Question: I am trying to use RJH style in beamer latex poster. However, it meets three errors when compiling. (see below, and screenshot attached)
Anyone knows how to solve this problem? Thanks in advance.
P.S. the .tex and .sty files were found here:
<URL>
=============================================================================
beamerthemeRJH.sty:31:Package keyval Error: fg undefined ...font{footline}{fg=white,size=
ormalsize}
beamerthemeRJH.sty:43:Package keyval Error: bg undefined ...rge,series=f, bg=16colorscheme1,fg=white}
beamerthemeRJH.sty:43:Package keyval Error: fg undefined ...rge,series=f, bg=16colorscheme1,fg=white}

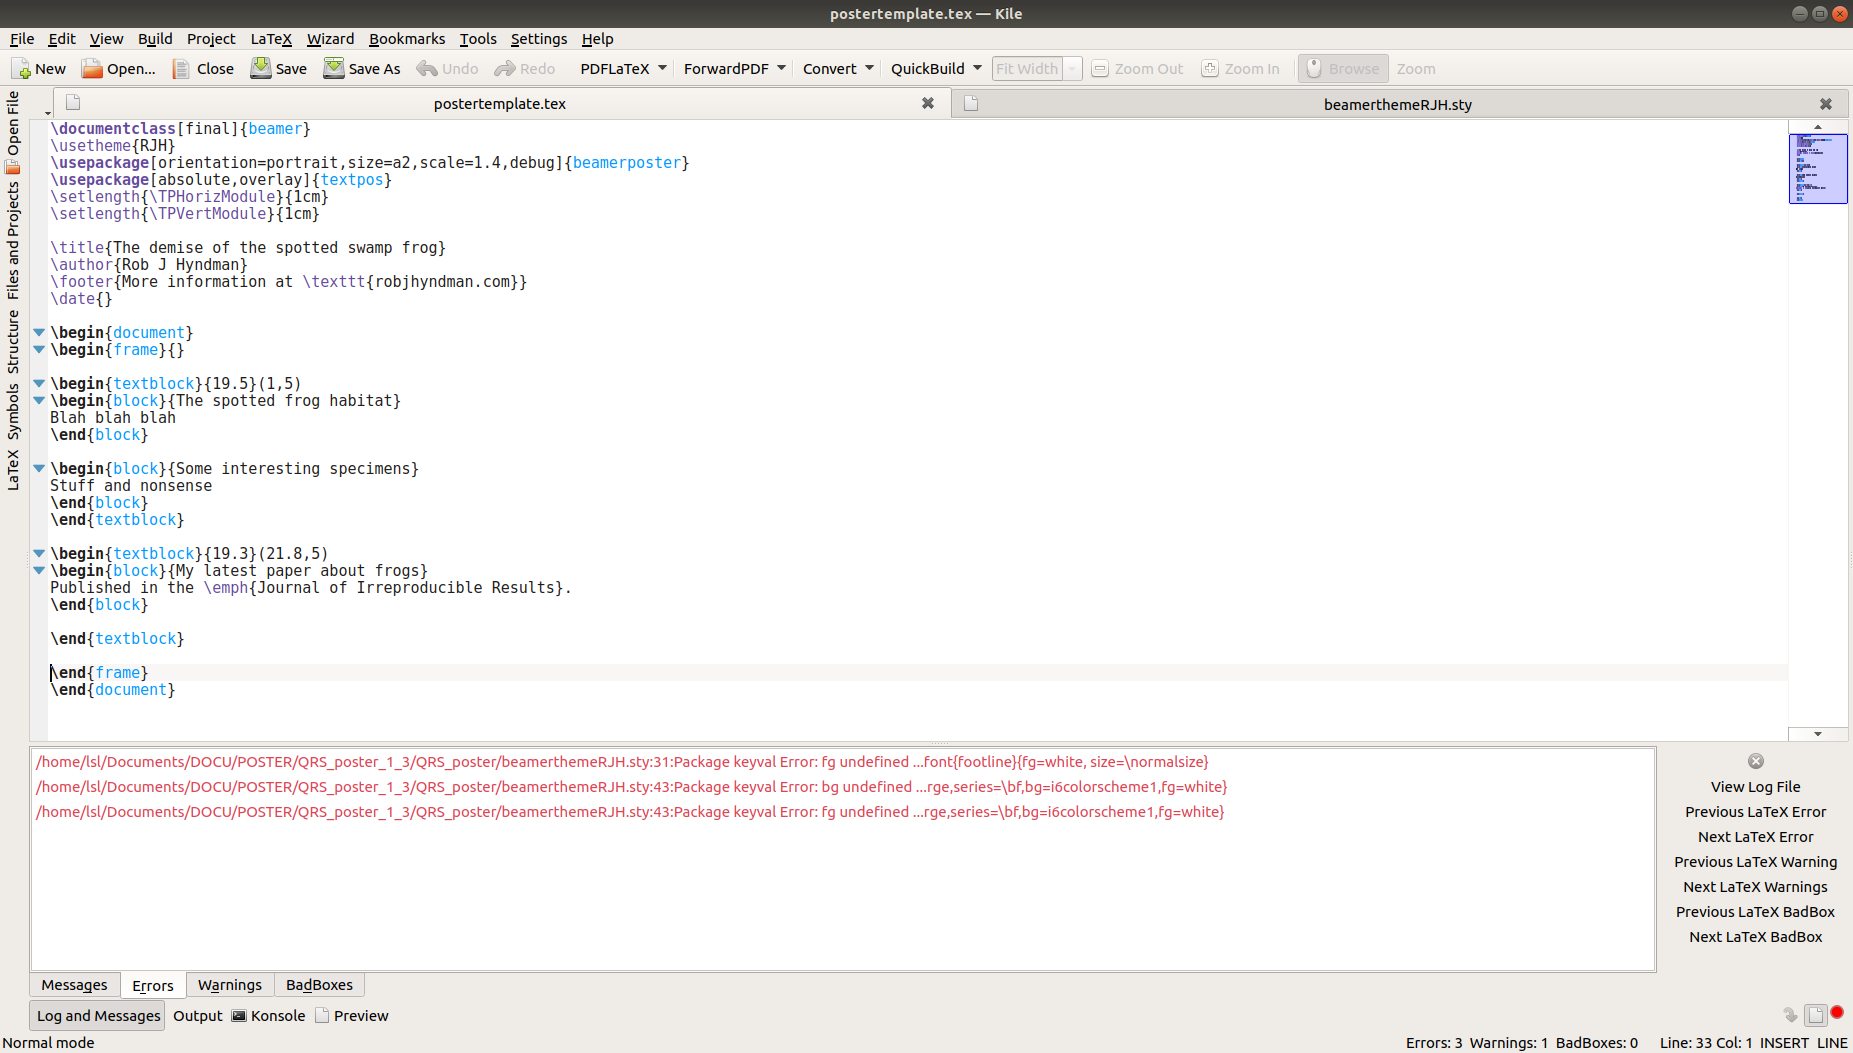
Answer: The .sty file uses a wrong syntax, colours must be defined in the colour template, not in the font template. This means the two lines
'''
\setbeamerfont{footline}{fg=white, size=\normalsize}
\setbeamerfont{example title}{size=\large,series=\bf,bg=i6colorscheme1,fg=white}
'''
must be changed to
'''
\setbeamerfont{footline}{size=\normalsize}
\setbeamerfont{example title}{size=\large,series=\bfseries}
'''
In addition to this incorrect syntax, one should really not longer use the obsolete '\bf' command, replace all occurrences with '\bfseries'
Modified .sty file (to be used as '\usetheme{RJHrepaired}'):
'''
\ProvidesPackage{beamerthemeRJHrepaired} % this style was created by Rob J Hyndman and is an adapation of i6dv by David Vilar
%%%%%%%%%%%%%%%%%%%%%%%%%%%%%%%%%%%%%%%%%%%%%%%%%%%%%%%%%%%%%%%%%%%%%%%%%%%%%%%%%%%%%%%%%%%%%%%%%%%%
\selectcolormodel{cmyk}
\mode<presentation>
%%%%%%%%%%%%%%%%%%%%%%%%%%%%%%%%%%%%%%%%%%%%%%%%%%%%%%%%%%%%%%%%%%%%%%%%%%%%%%%%%%%%%%%%%%%%%%%%%%%%
% custom colors
\definecolor{i6blue}{cmyk}{1,0.305,0,0.06}
\definecolor{i6bluedark}{rgb}{0.0156,0.2578,0.5625}
\definecolor{i6colorscheme1}{HTML}{FF6518} % e.g. for block title
\definecolor{i6colorblockbg}{HTML}{0033cc}
\definecolor{i6colorblockfg}{HTML}{FCE94F}
\definecolor{i6colorscheme2}{HTML}{000000} % e.g. title in headline
\definecolor{i6colorscheme3}{HTML}{C3DFFF} % e.g. for poster background
\definecolor{i6colorscheme4}{HTML}{000000}
\definecolor{i6colorschemeHeadline}{HTML}{0033cc} % for headline bg
\definecolor{i6colorschemeFootline}{HTML}{100D09} % for headline bg
% headline colors and fonts
\setbeamercolor{headline}{fg=white,bg=i6colorschemeHeadline}
\setbeamercolor{title in headline}{fg=white}
\setbeamercolor{author in headline}{fg=lightgray}
\setbeamercolor{institute in headline}{fg=lightgray}
\setbeamercolor{logo in headline}{fg=black,bg=lightgray}
\setbeamercolor{separation line}{bg=i6colorscheme1}
% footline colors and fonts
\setbeamercolor{footline}{fg=white,bg=i6colorschemeHeadline}
\setbeamerfont{footline}{size=\normalsize}
% body colors and fonts
\setbeamercolor*{normal text}{fg=black,bg=i6colorscheme3}
% block environment
\setbeamercolor*{block body}{bg=white,fg=black}
\setbeamercolor*{block title}{fg=i6colorblockfg,bg=i6colorblockbg}
\setbeamerfont{block title}{size=\large,series=\bfseries}
% example environment
\setbeamercolor*{example title}{fg=white,bg=i6colorscheme1}
\setbeamerfont{example title}{size=\large,series=\bfseries}
\setbeamercolor{alerted text}{fg=i6colorscheme1}
\setbeamertemplate{itemize items}[triangle]
\setbeamertemplate{navigation symbols}{} % no navigation on a poster
%%%%%%%%%%%%%%%%%%%%%%%%%%%%%%%%%%%%%%%%%%%%%%%%%%%%%%%%%%%%%%%%%%%%%%%%%%%%%%%%%%%%%%%%%%%%%%%%%%%%
\setbeamertemplate{block begin}{
\vskip.75ex
\begin{beamercolorbox}[leftskip=1cm,colsep*=.75ex]{block title}%
\usebeamerfont*{block title}\insertblocktitle
\end{beamercolorbox}%
{\ifbeamercolorempty[bg]{block body}{}{\nointerlineskip\vskip-0.5pt}}%
\usebeamerfont{block body}%
\begin{beamercolorbox}[colsep*=.75ex,sep=.75ex,vmode]{block body}%
\ifbeamercolorempty[bg]{block body}{\vskip-.25ex}{\vskip-.75ex}\vbox{}%
}
\setbeamertemplate{block end}{
\end{beamercolorbox}
}
%%%%%%%%%%%%%%%%%%%%%%%%%%%%%%%%%%%%%%%%%%%%%%%%%%%%%%%%%%%%%%%%%%%%%%%%%%%%%%%%%%%%%%%%%%%%%%%%%%%%
\setbeamertemplate{headline}{
\leavevmode
\begin{beamercolorbox}[wd=\paperwidth]{headline}
\centering
\vskip2ex
\usebeamercolor{title in headline}{\color{fg}\textbf{\LARGE{\inserttitle}}\\[1ex]}
\usebeamercolor{author in headline}{\color{fg}\large{\insertauthor}\\[1ex]}
\end{beamercolorbox}
\begin{beamercolorbox}[wd=\paperwidth]{lower separation line head}
\rule{0pt}{2pt}
\end{beamercolorbox}
}
%%%%%%%%%%%%%%%%%%%%%%%%%%%%%%%%%%%%%%%%%%%%%%%%%%%%%%%%%%%%%%%%%%%%%%%%%%%%%%%%%%%%%%%%%%%%%%%%%%%%
\setbeamertemplate{footline}{
\begin{beamercolorbox}[wd=\paperwidth]{upper separation line foot}
\rule{0pt}{2pt}
\end{beamercolorbox}
\begin{beamercolorbox}[ht=4ex,leftskip=1cm,rightskip=1cm]{footline}%
\hfill \raisebox{-0.4cm}{\insertfooter}
\vskip1ex
\end{beamercolorbox}
\begin{beamercolorbox}[wd=\paperwidth]{lower separation line foot}
\rule{0pt}{2pt}
\end{beamercolorbox}
}
%%%%%%%%%%%%%%%%%%%%%%%%%%%%%%%%%%%%%%%%%%%%%%%%%%%%%%%%%%%%%%%%%%%%%%%%%%%%%%%%%%%%%%%%%%%%%%%%%%%%
\mode<all>
\def\footer#1{\def\insertfooter{#1}}
'''